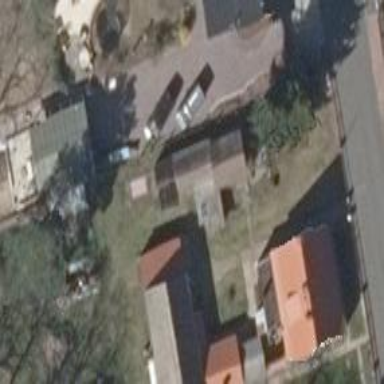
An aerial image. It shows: Shed building.